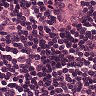
Metastatic tissue present: no